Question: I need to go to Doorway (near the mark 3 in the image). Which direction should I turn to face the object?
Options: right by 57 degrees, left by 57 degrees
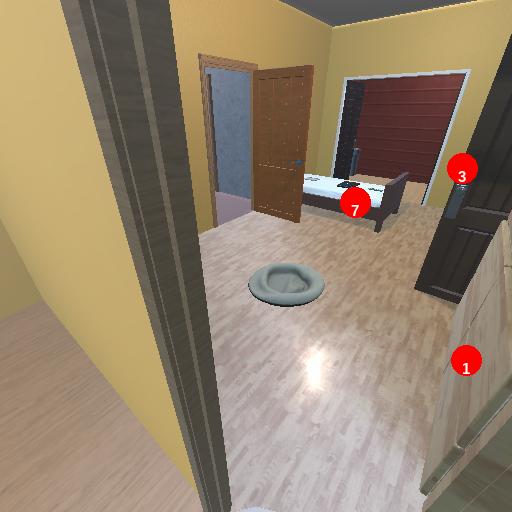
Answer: right by 57 degrees